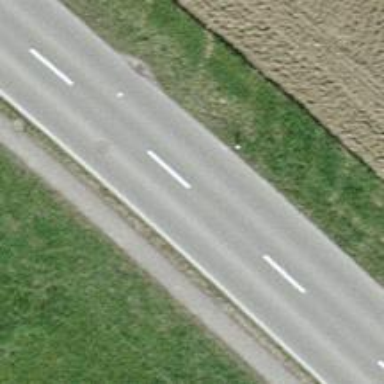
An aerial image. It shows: Tertiary road.